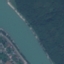
Label: River